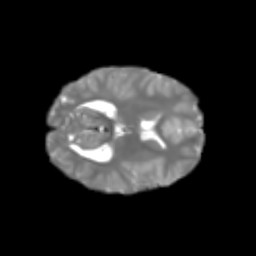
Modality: T2w
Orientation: axial
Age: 7
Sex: male
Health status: healthy